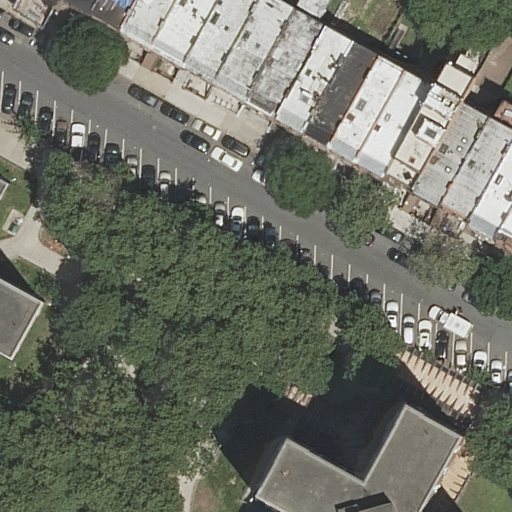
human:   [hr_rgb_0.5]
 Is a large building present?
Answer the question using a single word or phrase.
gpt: no

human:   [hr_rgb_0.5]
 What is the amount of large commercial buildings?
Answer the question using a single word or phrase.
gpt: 0

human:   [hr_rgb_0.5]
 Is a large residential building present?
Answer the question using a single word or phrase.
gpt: no

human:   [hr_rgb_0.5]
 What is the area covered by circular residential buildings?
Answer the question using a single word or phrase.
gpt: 0m2

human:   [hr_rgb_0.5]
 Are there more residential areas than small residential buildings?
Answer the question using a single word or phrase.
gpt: no

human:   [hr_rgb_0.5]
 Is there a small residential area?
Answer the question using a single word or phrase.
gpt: no

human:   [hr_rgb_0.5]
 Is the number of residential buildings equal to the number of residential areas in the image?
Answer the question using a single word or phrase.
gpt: no

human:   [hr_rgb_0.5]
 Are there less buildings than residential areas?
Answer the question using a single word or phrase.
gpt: no

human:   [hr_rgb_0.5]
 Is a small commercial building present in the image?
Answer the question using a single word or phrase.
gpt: no

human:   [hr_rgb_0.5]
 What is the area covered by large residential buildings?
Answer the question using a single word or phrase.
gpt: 0m2

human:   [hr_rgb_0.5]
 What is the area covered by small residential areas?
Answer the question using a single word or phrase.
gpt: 0m2

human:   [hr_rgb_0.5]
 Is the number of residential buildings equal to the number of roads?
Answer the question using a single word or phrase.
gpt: no

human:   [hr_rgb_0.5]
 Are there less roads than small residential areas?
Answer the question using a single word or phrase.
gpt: no

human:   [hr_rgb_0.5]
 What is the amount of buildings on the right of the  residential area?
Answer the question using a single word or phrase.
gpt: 0

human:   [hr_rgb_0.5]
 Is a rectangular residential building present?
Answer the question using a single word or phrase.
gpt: yes

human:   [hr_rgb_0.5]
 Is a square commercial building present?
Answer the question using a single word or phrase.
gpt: no

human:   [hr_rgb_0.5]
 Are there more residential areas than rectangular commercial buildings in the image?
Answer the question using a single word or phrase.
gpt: yes

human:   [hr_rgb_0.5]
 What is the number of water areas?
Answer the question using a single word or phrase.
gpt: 0

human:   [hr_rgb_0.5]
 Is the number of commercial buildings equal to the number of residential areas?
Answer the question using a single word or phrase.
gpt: no

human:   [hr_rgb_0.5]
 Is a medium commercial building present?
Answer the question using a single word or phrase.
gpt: no

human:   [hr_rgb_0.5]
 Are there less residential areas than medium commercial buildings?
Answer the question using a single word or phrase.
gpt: no

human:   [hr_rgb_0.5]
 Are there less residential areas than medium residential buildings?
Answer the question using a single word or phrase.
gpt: yes

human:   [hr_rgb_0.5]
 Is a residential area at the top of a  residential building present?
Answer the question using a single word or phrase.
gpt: no

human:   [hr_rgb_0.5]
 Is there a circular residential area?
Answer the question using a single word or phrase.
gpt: no

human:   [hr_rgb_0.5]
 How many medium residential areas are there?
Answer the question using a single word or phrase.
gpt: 1

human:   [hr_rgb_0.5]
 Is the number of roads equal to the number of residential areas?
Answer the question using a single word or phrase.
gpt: yes

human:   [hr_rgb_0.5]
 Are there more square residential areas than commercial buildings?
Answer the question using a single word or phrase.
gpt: no

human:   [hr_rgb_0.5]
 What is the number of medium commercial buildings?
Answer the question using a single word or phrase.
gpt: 0

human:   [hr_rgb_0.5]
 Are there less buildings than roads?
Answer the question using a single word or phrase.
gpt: no

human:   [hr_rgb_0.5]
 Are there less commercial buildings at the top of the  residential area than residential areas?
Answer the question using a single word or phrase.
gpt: yes

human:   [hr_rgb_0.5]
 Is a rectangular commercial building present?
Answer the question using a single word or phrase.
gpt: no

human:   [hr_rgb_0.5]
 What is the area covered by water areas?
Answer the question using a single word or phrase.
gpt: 0m2

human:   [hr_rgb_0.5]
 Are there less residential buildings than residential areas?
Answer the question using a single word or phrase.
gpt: no

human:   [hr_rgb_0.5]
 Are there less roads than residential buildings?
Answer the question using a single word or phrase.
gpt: yes

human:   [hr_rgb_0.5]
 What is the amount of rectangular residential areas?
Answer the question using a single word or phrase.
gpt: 1

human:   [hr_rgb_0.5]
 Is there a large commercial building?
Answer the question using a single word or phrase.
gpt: no